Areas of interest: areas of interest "Home Furnishing and Building Materials Market"
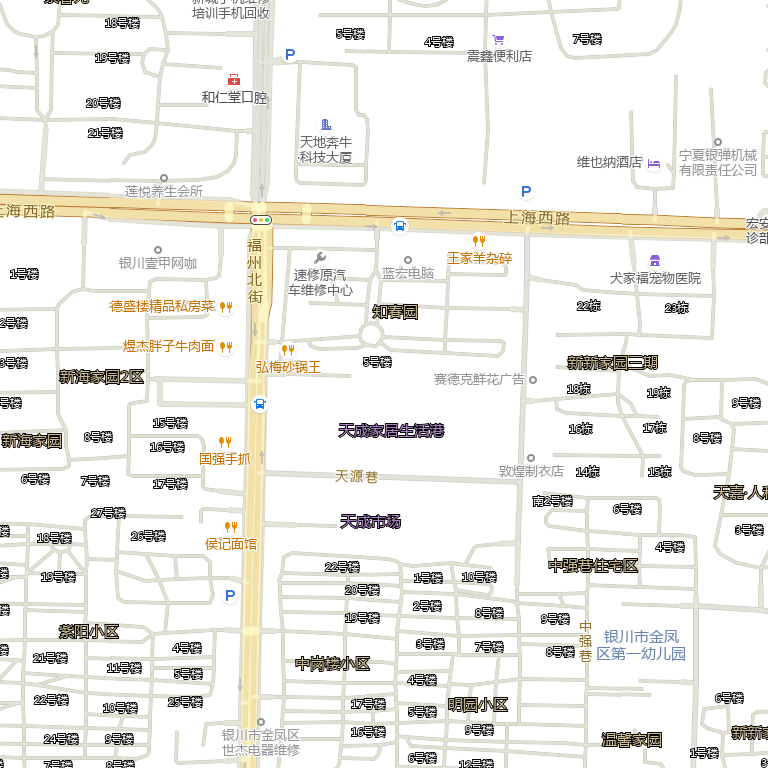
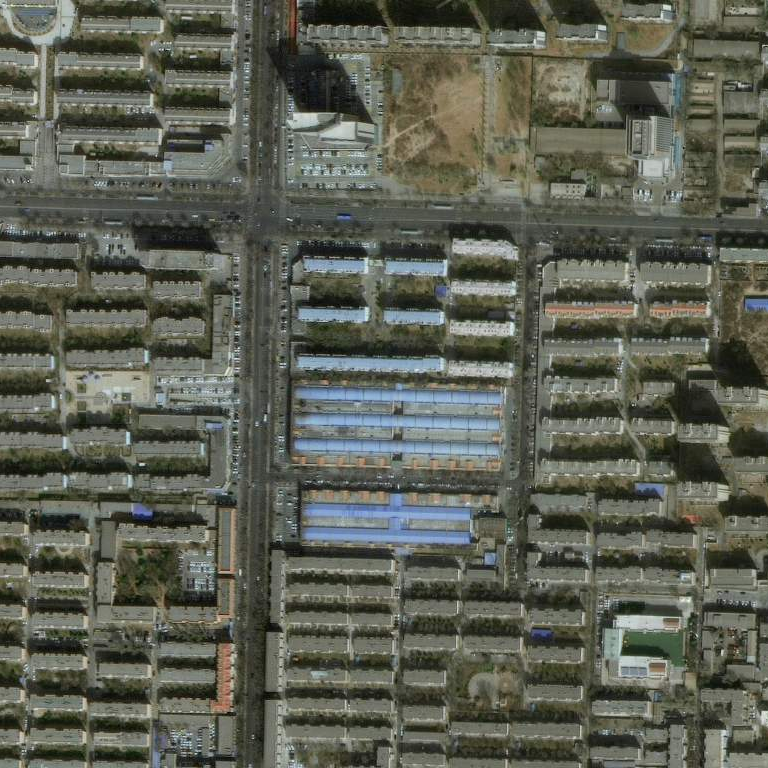